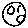
Label: moon